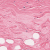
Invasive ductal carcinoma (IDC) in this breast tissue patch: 0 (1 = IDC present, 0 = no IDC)